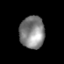
Tissue: prostate
Cell type: NK cells
Senescence score: 0.3214
Nuclear area (px): 789
Mean DAPI intensity: 132.711